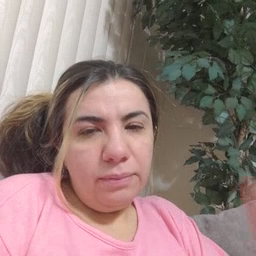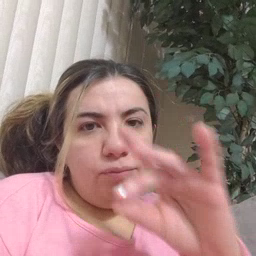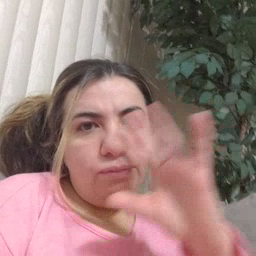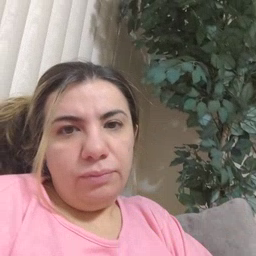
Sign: story